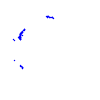
Particle: proton